Question: On Lollipop, in the Gmail app, the nav drawer opens up behind the top status bar. My nav drawer layout is 'match_parent', but it stops below the status bar. Any idea how to accomplish this?
FYI I am using the new Toolbar...
Got this image off the internet, don't mind the image on the right..

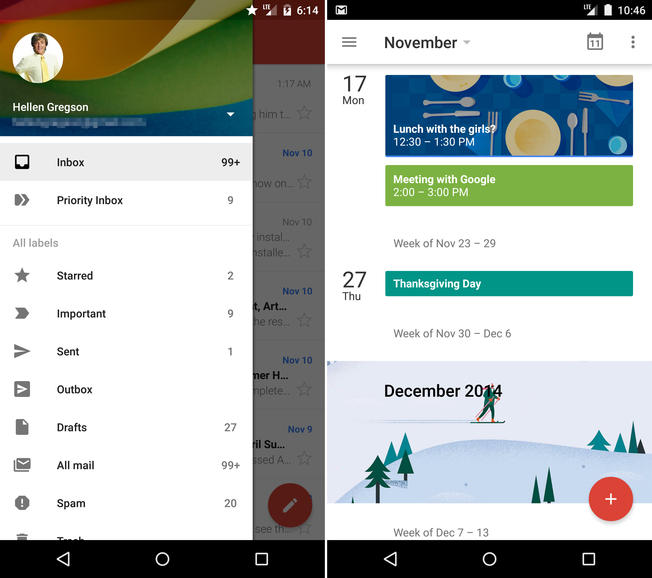
Answer: Please see this answer:
<URL>
Here's a nice open source example on how to accomplish the desired behaviour
<URL>